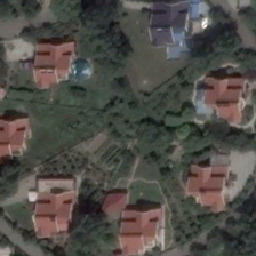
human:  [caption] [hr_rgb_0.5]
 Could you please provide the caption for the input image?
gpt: the six houses form a circular structure .

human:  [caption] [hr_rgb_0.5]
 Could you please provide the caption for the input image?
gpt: There are many dark green trees around.

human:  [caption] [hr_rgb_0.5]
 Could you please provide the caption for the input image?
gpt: There are green trees.

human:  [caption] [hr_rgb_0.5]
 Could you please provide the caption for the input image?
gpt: There are many dark green trees.

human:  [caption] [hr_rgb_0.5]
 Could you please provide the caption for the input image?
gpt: There are many green trees around.